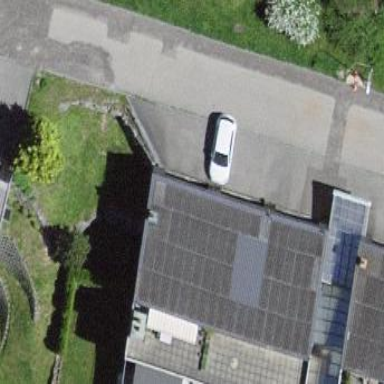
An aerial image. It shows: Residential building.